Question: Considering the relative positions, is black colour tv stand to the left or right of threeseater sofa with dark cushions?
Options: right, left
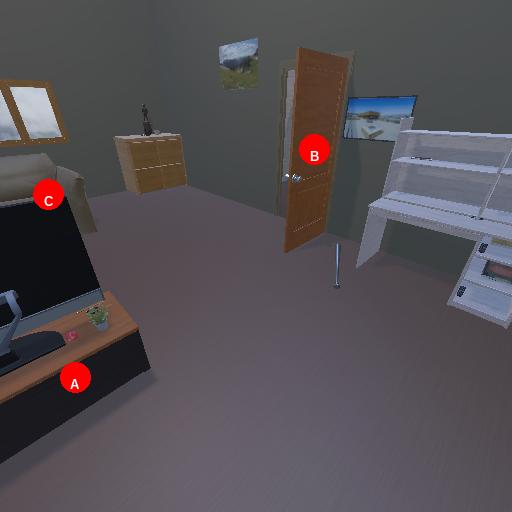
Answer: right